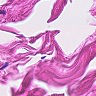
Metastatic tissue present: no